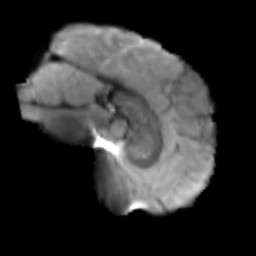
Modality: T2w
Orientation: sagittal
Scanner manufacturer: siemens
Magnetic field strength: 3 T
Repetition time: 3.6 s
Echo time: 0.092 s